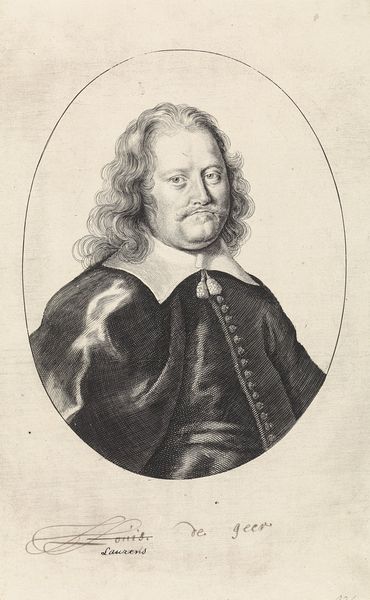
Titel: Portret van Laurens de Geer
Künstler: Theodor Matham
Standort: Amsterdam
Institution: Rijksmuseum
Schlagwörter: mann, umhang, weiß, grau, haar, mund, nase, schwarz, stirn, zeichnung, blick, bart, blond, jacke, schnurrbart, augen, kleidung, kragen, bildnis, niederlande, portrait, porträt, signatur, haare, lange haare, mantel, person, kinn, knopf, locken, oval, tondo, schrift, papier, ansicht, französisch, inschrift, brauen, glanz, grimmig, dreiviertelansicht, knöpfe, schnauzer, name, schwarz-weiß, radierung, stich, text, beschriftung, kohlezeichnung, bommel, cape, knop, baltt, schirft, bommeln, geer